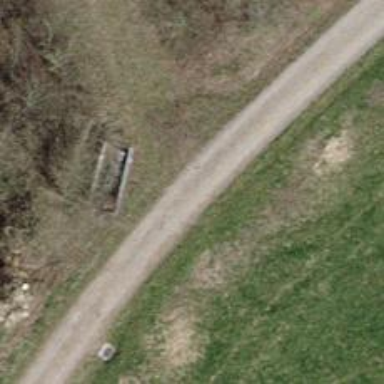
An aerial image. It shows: Track road with grade3 tracktype.